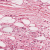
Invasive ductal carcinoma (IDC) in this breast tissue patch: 1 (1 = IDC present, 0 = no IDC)